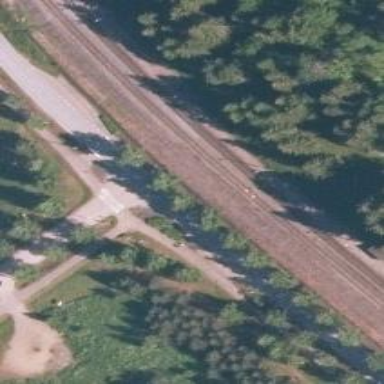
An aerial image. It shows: Rail track of class B1.